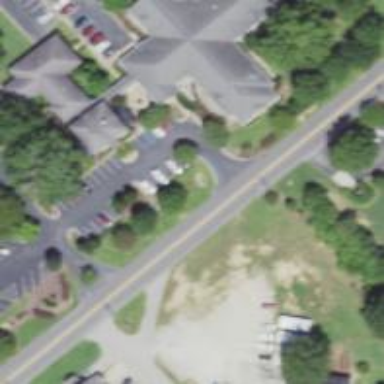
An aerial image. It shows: Hospice building.